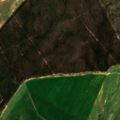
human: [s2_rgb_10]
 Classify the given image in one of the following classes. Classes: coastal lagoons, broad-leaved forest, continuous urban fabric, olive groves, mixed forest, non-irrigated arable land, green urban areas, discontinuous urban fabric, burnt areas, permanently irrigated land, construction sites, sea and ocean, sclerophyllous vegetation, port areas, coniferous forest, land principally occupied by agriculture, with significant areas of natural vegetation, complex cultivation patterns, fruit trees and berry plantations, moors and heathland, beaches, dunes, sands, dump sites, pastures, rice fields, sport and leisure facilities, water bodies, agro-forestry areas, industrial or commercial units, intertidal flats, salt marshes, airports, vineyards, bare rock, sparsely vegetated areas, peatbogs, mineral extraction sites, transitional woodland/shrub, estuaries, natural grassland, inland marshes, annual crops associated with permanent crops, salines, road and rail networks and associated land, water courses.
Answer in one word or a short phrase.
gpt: non-irrigated arable land, pastures, broad-leaved forest